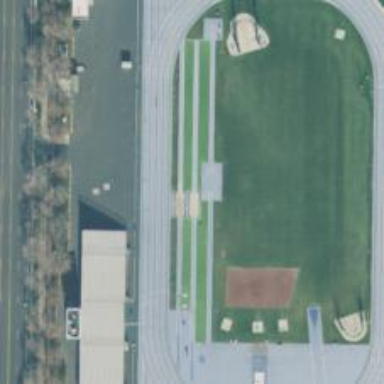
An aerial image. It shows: Athletic track located in leisure land area.